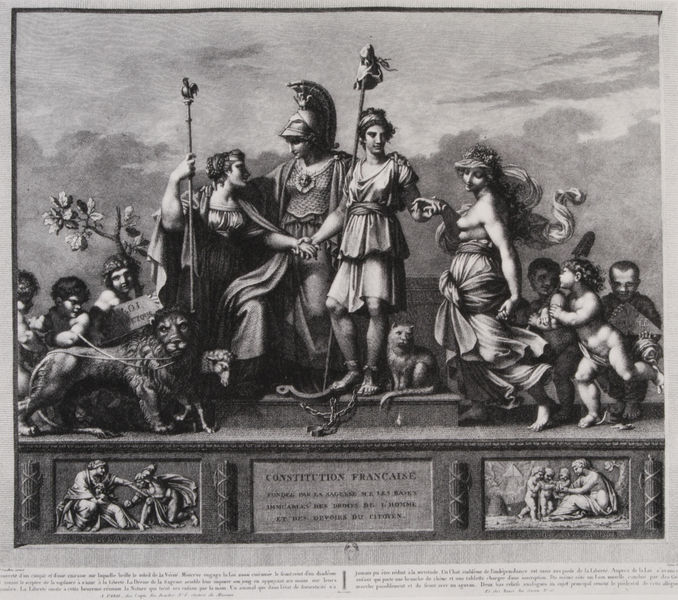
Titel: Die französische Verfassung
Künstler: nach Prud'hon
Standort: Paris
Institution: Bibliothèque Nationale.
Schlagwörter: baum, dunkel, gott, held, himmel, mann, nackt, wolken, frauen, menschen, blume, blumen, damen, frankreich, frau, grau, hell, kleid, schwarz, weiss, zeichnung, wolke, menge, mütze, barock, sockel, zweige, kind, kinder, engel, statue, relief, schrift, papier, bogen, italien, stab, tribüne, grafik, graphik, figuren, französisch, krieg, lanze, karikatur, tafel, inschrift, podest, katze, lamm, antike, zweig, babys, denkmal, druck, druckgrafik, schwarz weiß, radierung, stich, illustration, karrikatur, revolution, text, ketten, soldat, fraue, helm, allegorie, mythologie, göttin, rüstung, fries, triumph, löwen, freiheit, götter, stark, griechisch, krieger, musen, lanzen, feldherr, löwe, armbrust, speer, speere, anker, hahn, apoll, merkur, amor, putten, kupferstich, reliefs, babies, tunika, putti, athene, minerva, szenen, nike, gleichheit, athena, heroen, pallas athene, verfassung, sockelgeschoss, pallas, eroten, phrygische mütze, mnn, menshcen, handschellen, marianne, emblemata, soldatin, fussfesseln, französische konstitution, gesetzgebung, pallas athena, zahme tiere, konstitution, doldat